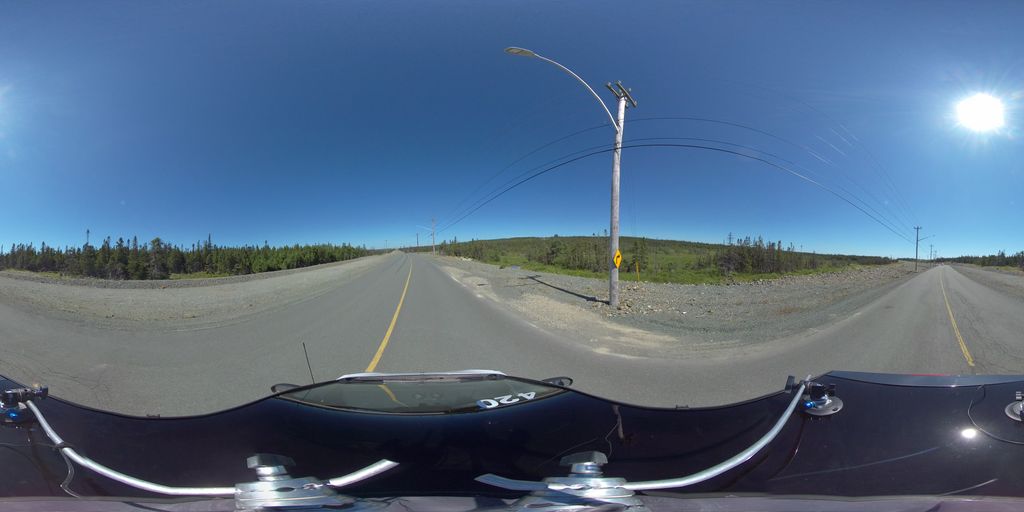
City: st_johns